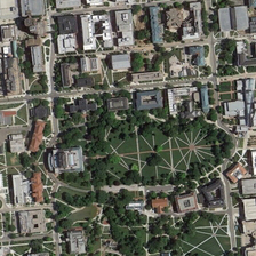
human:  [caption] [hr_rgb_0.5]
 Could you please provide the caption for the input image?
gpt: there is a road between a football playground and huge buildings with green roofs .

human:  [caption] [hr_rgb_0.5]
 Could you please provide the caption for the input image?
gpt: There are two blocks of sidewalks and lawns on this campus.

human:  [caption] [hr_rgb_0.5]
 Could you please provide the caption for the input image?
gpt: The school is decorated with two lawn trees.

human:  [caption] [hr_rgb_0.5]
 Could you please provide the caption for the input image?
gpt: The school has two lawns decorated with trees.

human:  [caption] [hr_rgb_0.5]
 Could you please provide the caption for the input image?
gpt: There are two blocks of lawns and sidewalks on the campus.